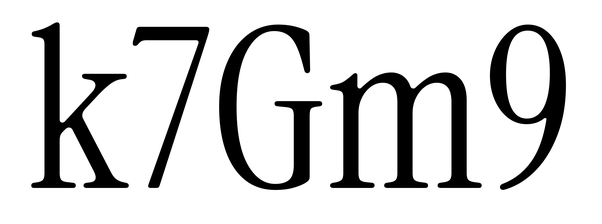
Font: InstrumentSerif-Regular